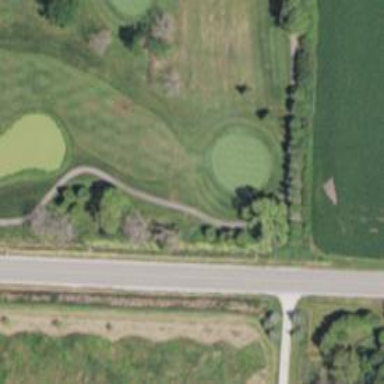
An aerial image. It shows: Golf hole.